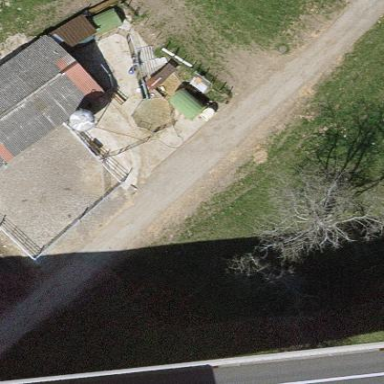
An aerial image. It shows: Farmyard area.